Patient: sex M, age 60
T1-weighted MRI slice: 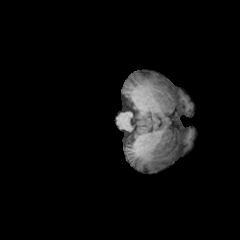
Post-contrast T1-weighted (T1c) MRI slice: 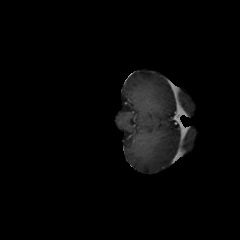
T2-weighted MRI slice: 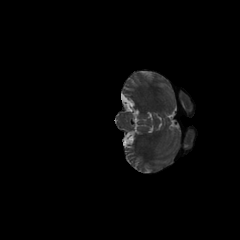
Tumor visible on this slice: no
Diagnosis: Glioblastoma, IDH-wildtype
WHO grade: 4